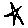
Label: star